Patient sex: M
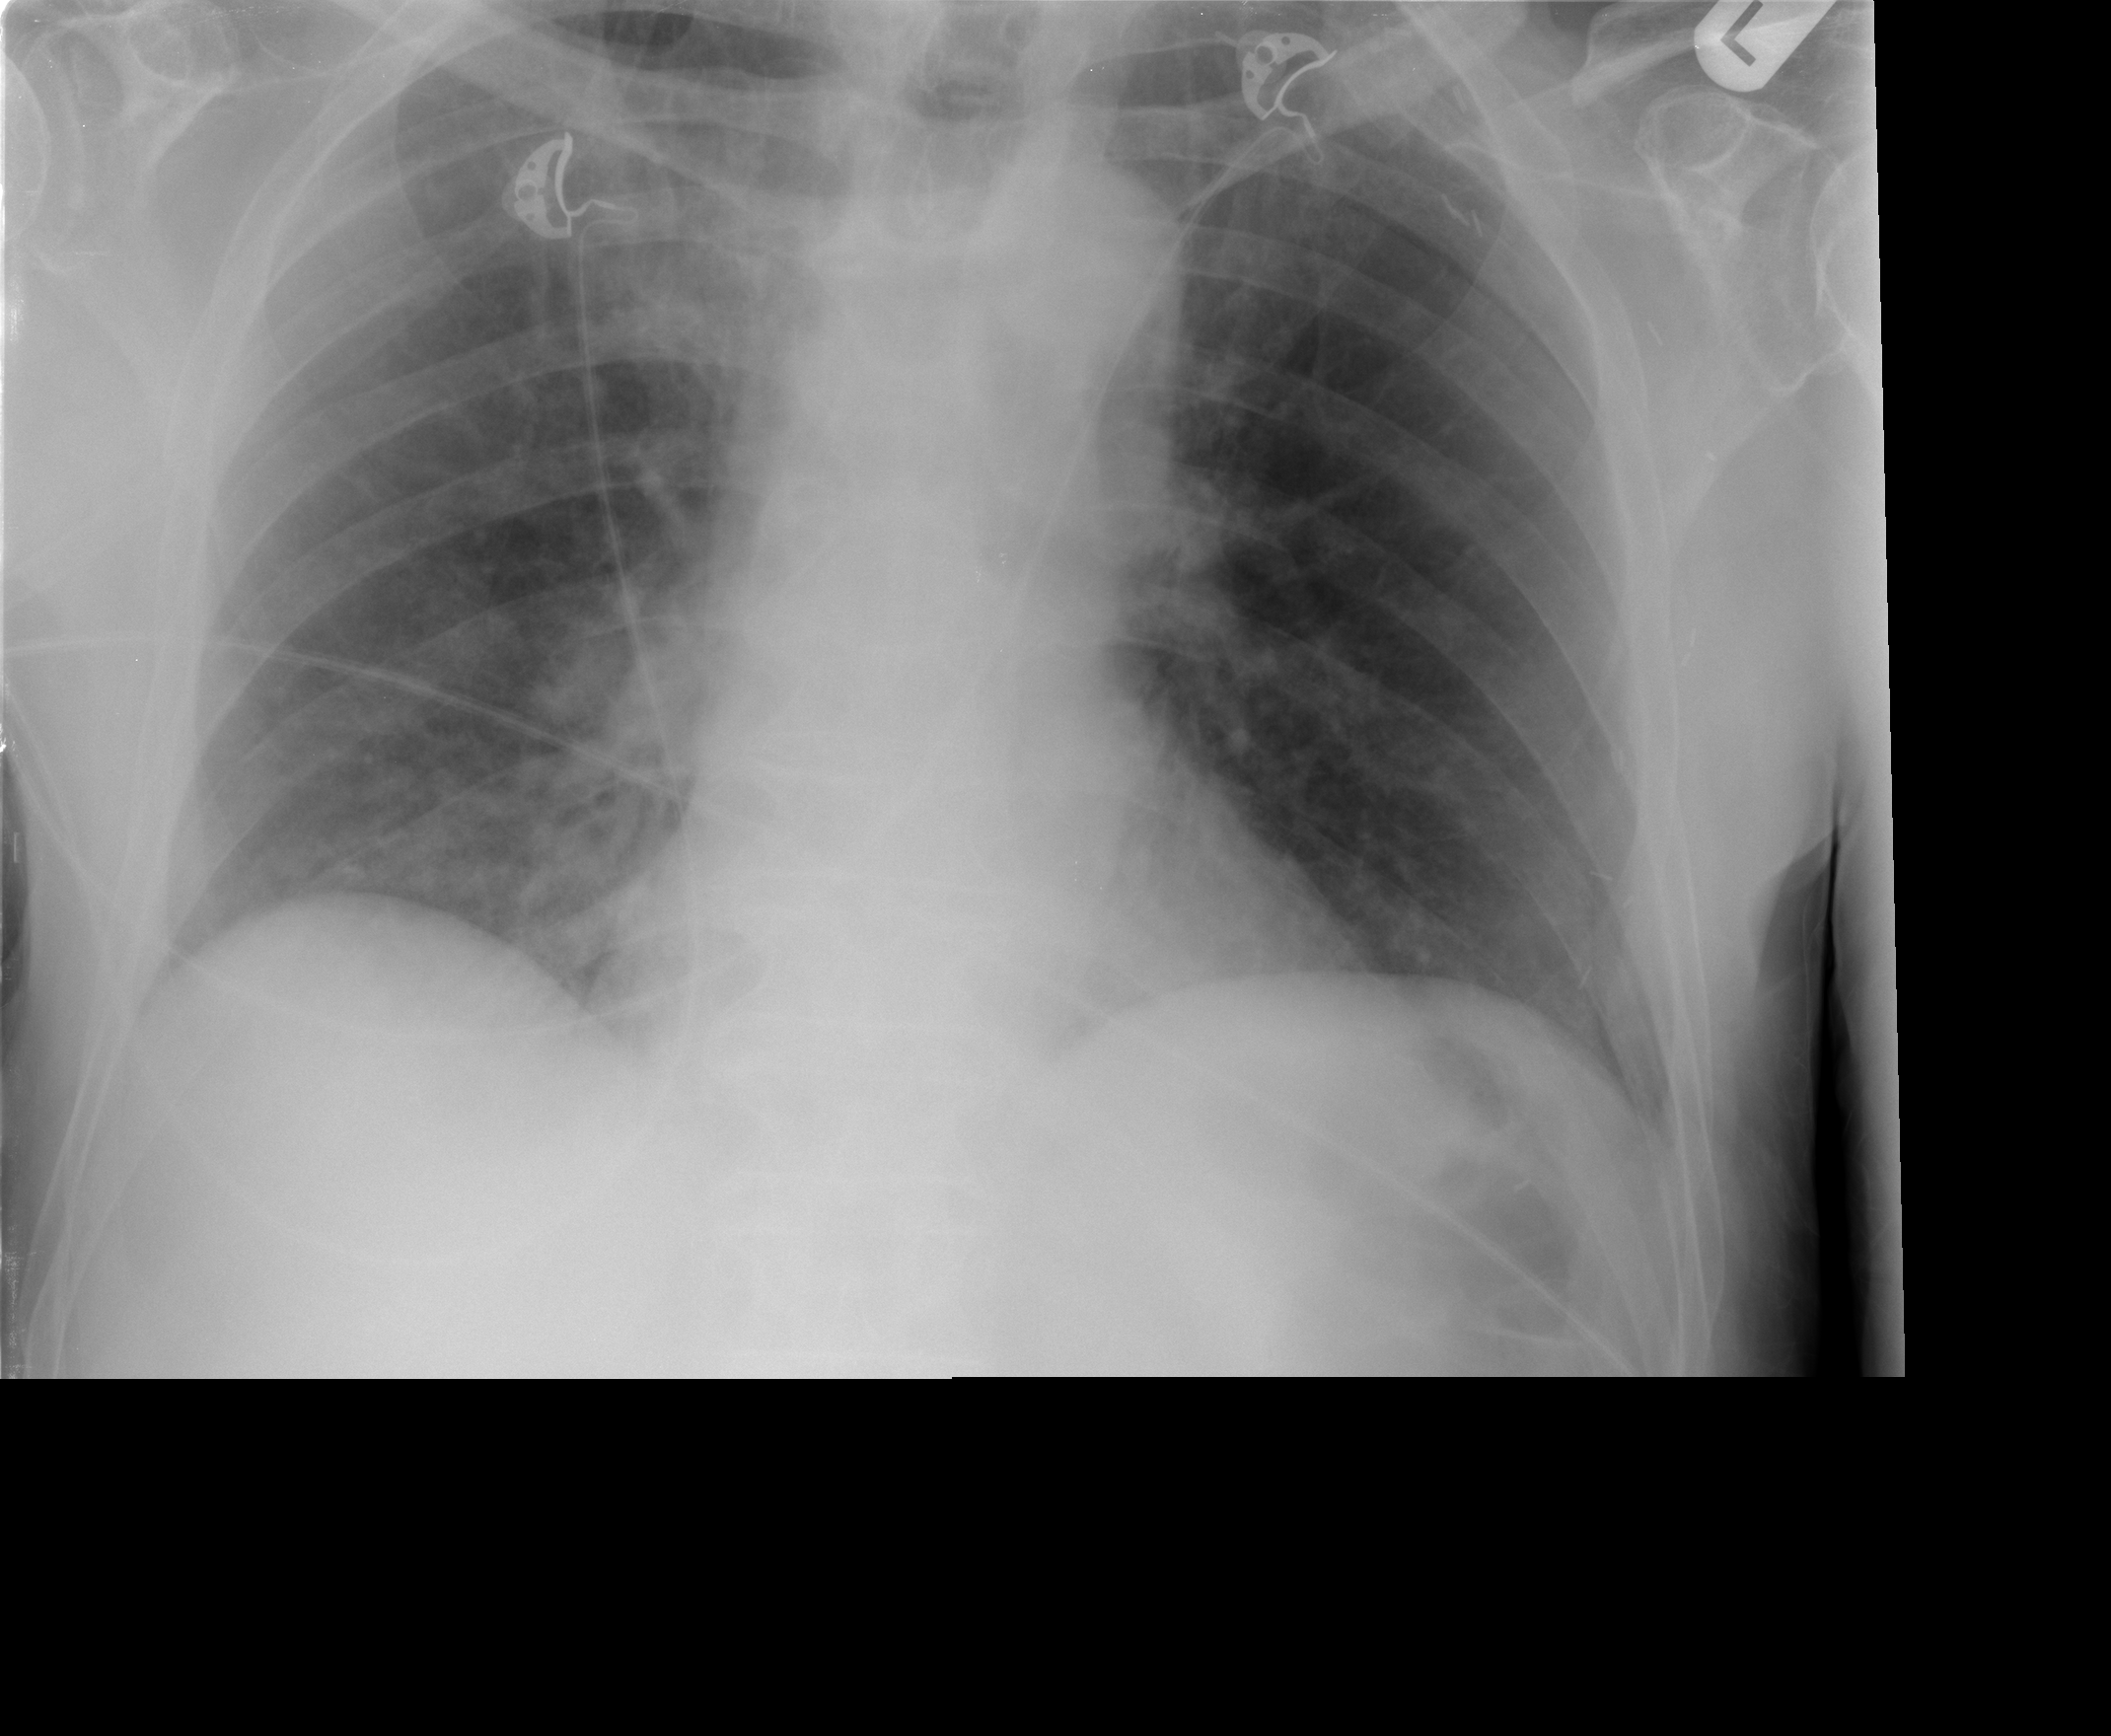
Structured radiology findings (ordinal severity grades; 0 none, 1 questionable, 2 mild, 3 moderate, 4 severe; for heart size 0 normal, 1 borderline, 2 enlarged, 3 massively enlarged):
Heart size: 0
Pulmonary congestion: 0
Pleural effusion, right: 0
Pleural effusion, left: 0
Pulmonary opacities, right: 2
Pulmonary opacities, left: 0
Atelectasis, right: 0
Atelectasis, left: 0